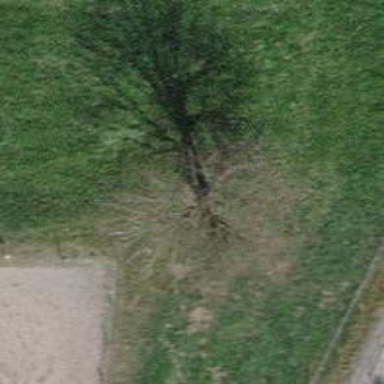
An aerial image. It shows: Broadleaved tree in natural setting.